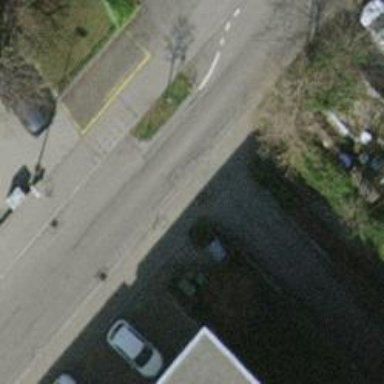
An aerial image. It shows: Chicane for traffic calming.